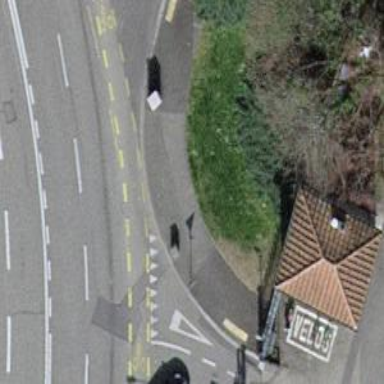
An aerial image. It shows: Asphalt cycleway with uncontrolled crossing. The crossing has markings.